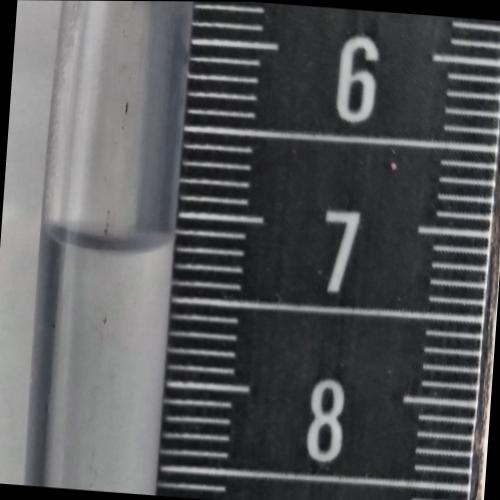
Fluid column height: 7.2 cm